You are looking at the envelope spectrum of a bearing's vibration signal. The marked vertical lines are the theoretical fault frequencies for the outer race, inner race, rolling elements, and cage. Based on the visible evidence, which condition applies: normal, inner_race, outer_race, ball?
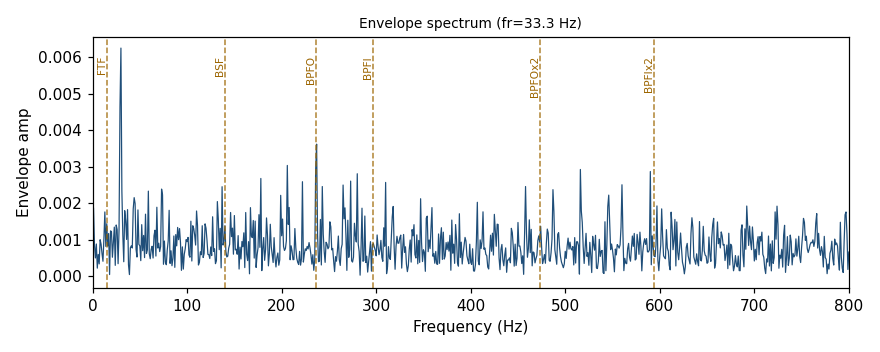
Answer: normal